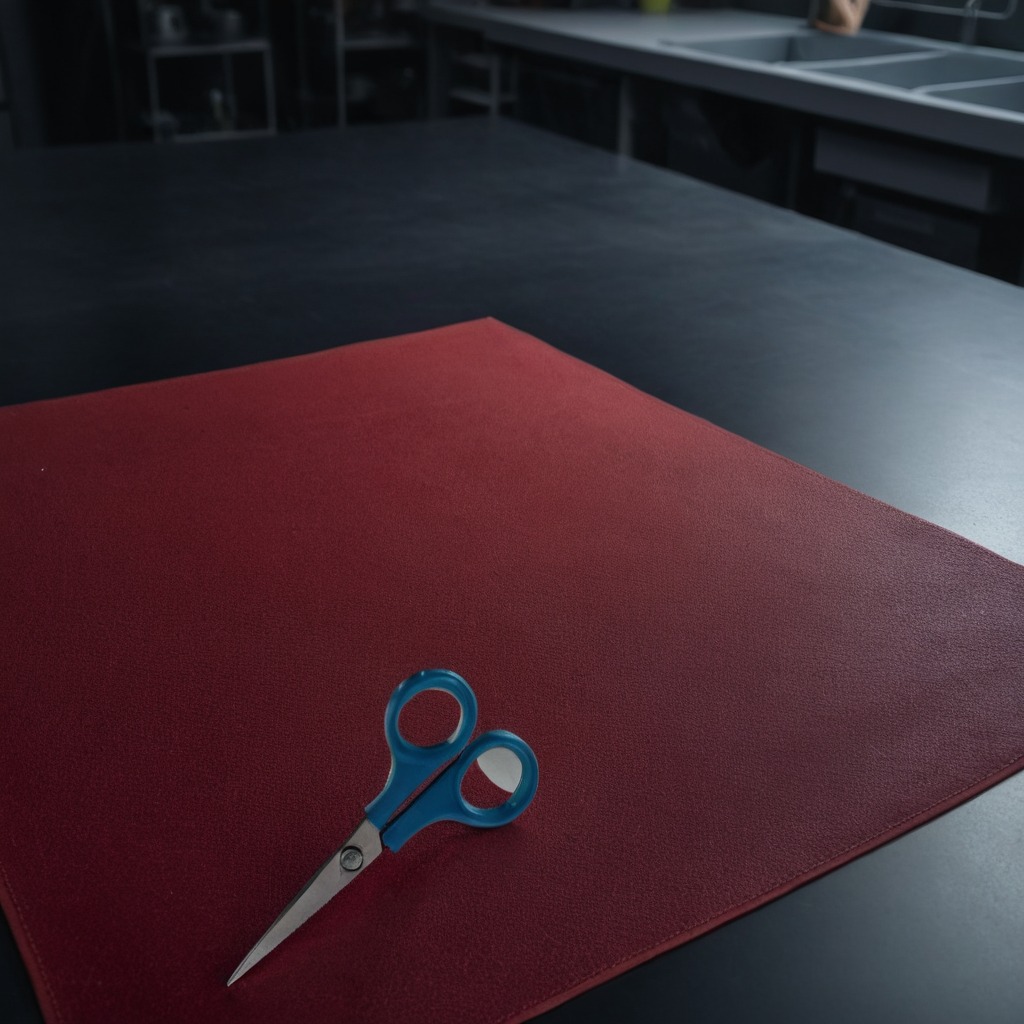
A scissor lying on the clean granite tabletop